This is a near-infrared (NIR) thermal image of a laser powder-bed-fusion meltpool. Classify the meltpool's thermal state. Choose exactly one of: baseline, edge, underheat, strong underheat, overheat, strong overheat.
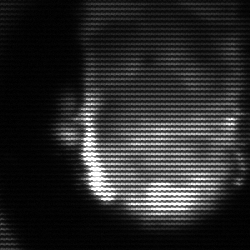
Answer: baseline